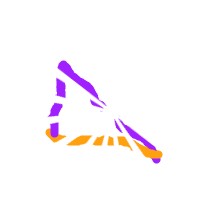
Shape: triangle